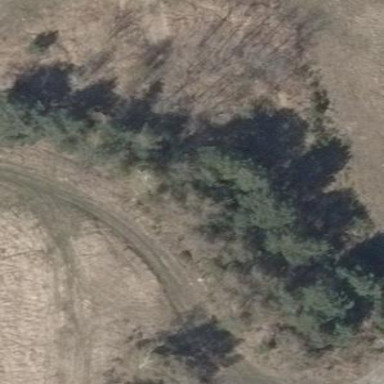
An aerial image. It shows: Mixed forest with variety of leaf types and cycles.